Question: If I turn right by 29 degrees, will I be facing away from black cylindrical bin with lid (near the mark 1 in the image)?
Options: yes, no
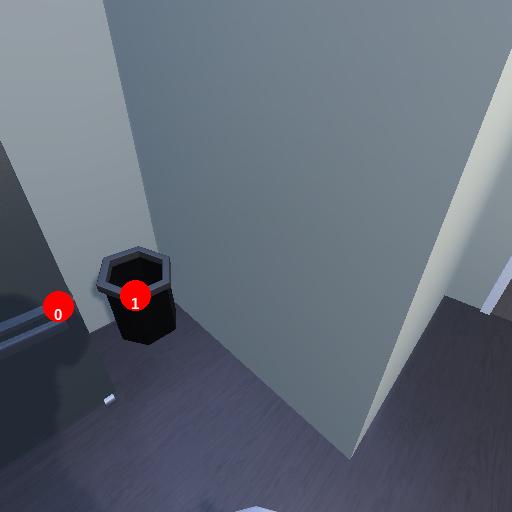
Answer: yes